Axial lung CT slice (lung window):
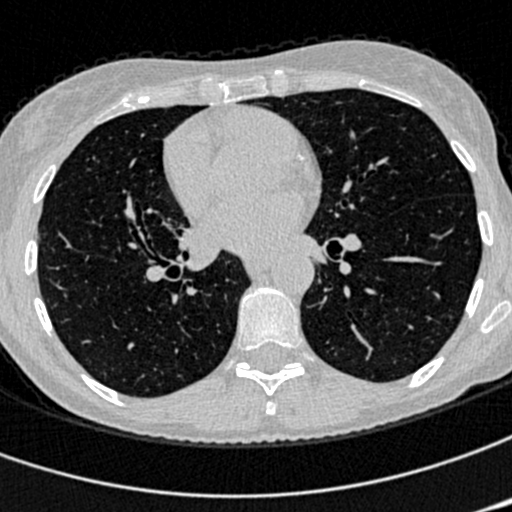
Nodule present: no